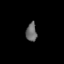
Tissue: skin
Cell type: Epithelial cells
Senescence score: 0.2698
Nuclear area (px): 195
Mean DAPI intensity: 107.236